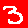
Digit: 3